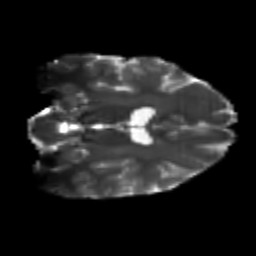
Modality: T2w
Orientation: coronal
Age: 21
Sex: male
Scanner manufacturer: siemens
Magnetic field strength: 3 T
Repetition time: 3.5 s
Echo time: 0.104 s